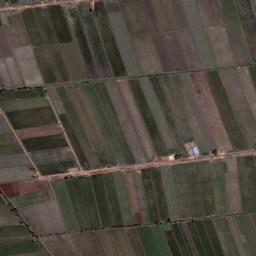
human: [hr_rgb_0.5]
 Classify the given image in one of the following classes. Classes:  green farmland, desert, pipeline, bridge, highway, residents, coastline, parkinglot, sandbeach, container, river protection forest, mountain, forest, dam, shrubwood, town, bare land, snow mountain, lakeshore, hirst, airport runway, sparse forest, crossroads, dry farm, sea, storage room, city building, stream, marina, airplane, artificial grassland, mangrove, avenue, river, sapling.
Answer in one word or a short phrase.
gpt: green farmland